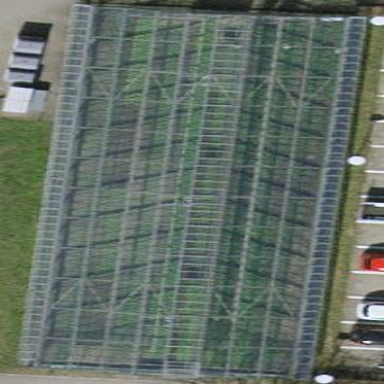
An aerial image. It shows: Greenhouse.